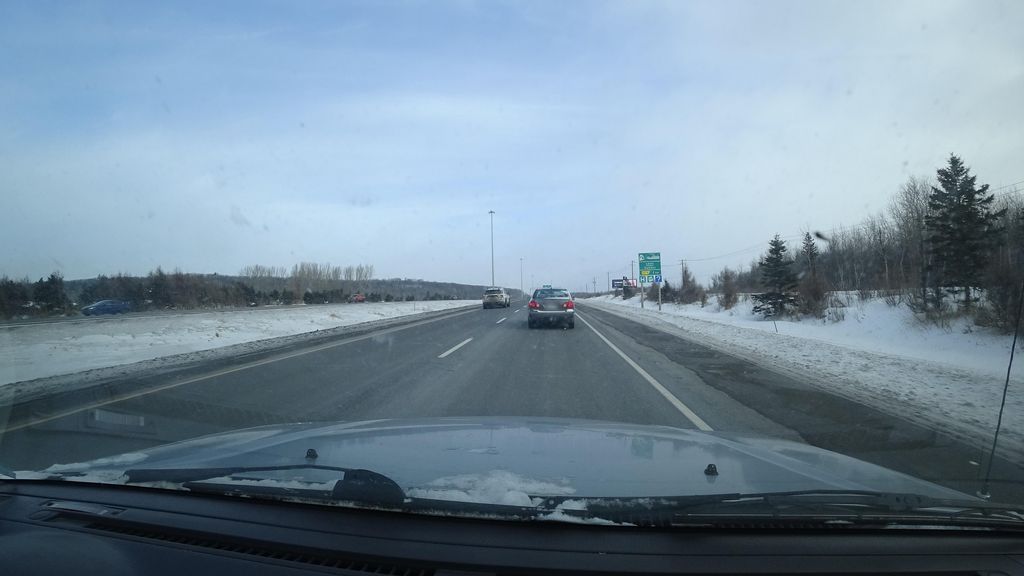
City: quebec_city